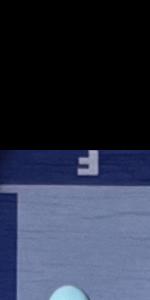
Label: Empty